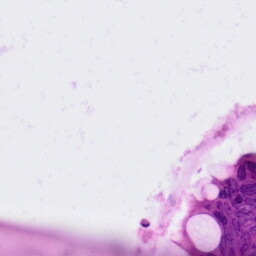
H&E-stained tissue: Colon